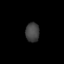
Tissue: lung
Cell type: Fibroblasts
Senescence score: 0.7246
Nuclear area (px): 260
Mean DAPI intensity: 66.223